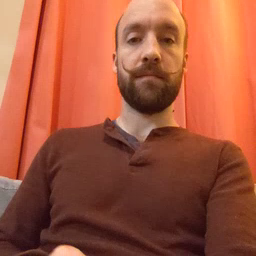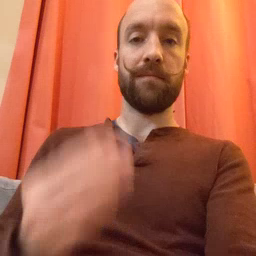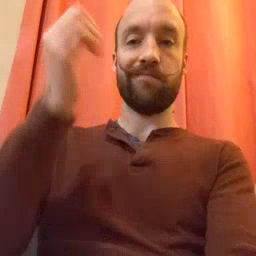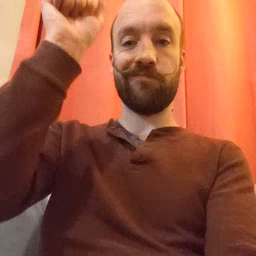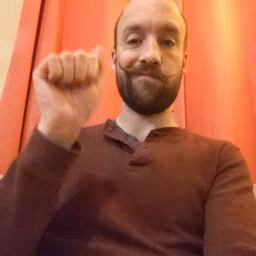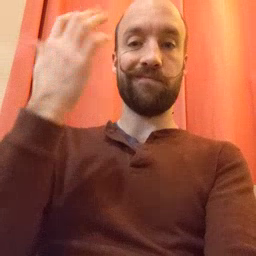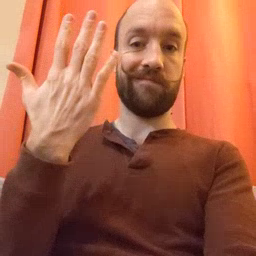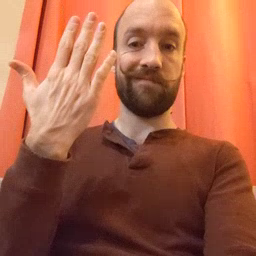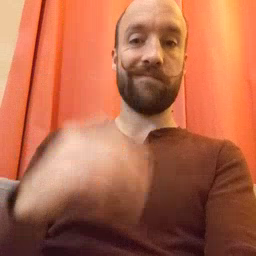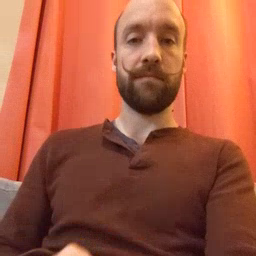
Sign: mitten